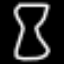
Label: hourglass